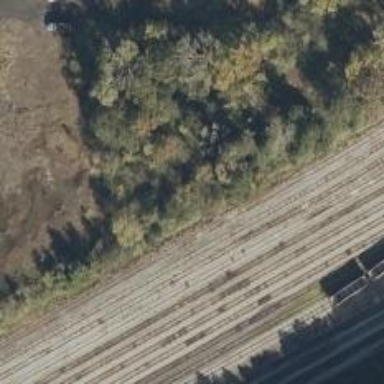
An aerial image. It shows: Manifest railway yard.